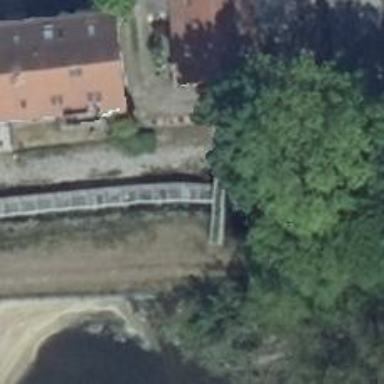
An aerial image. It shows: Weir along the waterway.